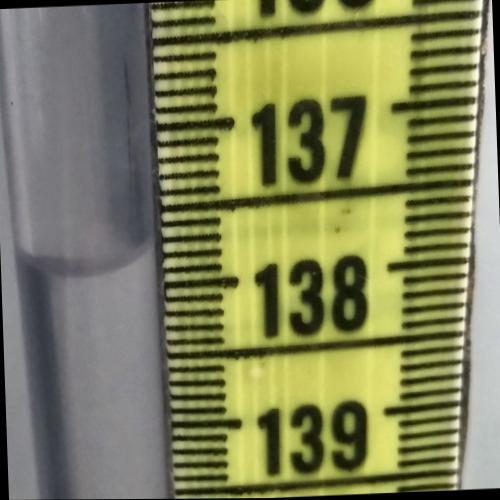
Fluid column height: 137.8 cm